Interaction volume radius: 5 \u00c5
Interaction volume height: 30 \u00c5
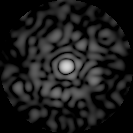
Disorder parameter: 0.8444